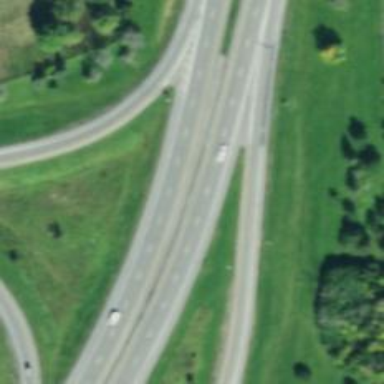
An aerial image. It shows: Primary link highway with embankment.